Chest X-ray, PA view. Patient: 32 years old, sex F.
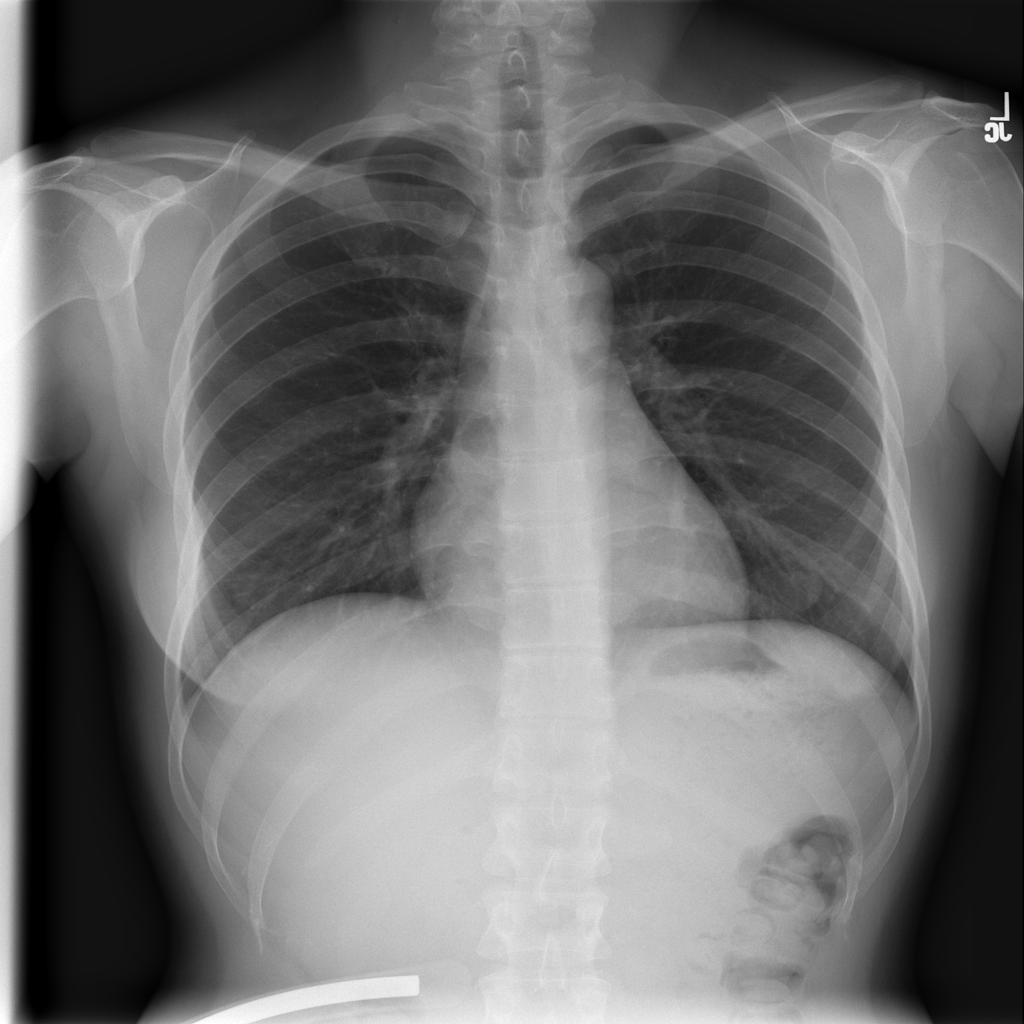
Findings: No Finding